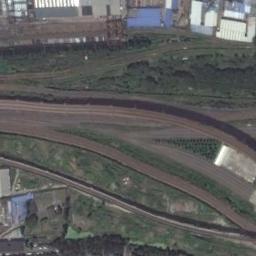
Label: railway